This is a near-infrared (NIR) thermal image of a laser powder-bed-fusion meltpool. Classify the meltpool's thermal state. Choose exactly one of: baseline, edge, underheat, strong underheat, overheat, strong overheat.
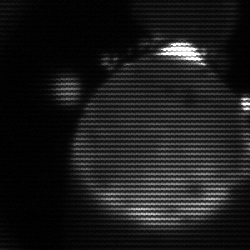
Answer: edge